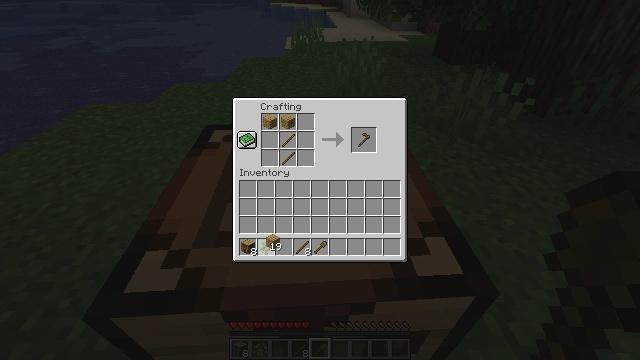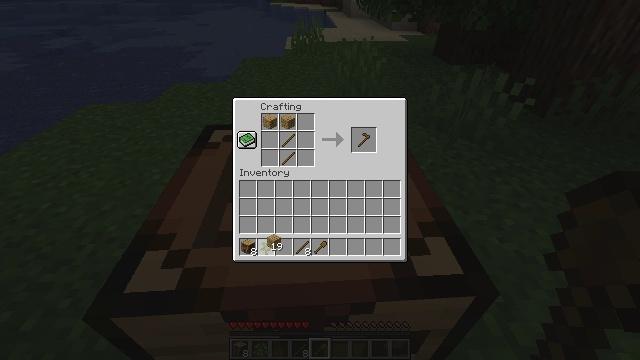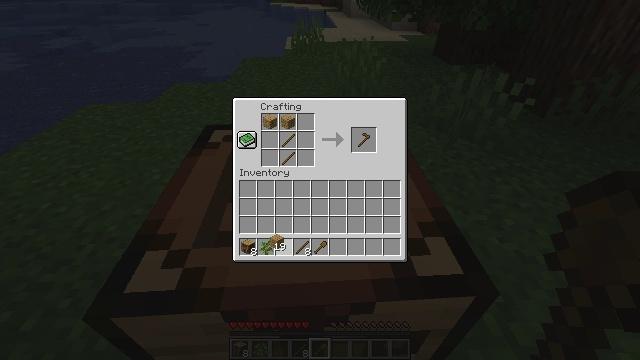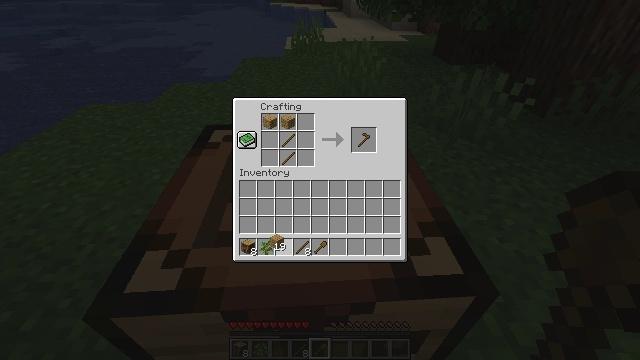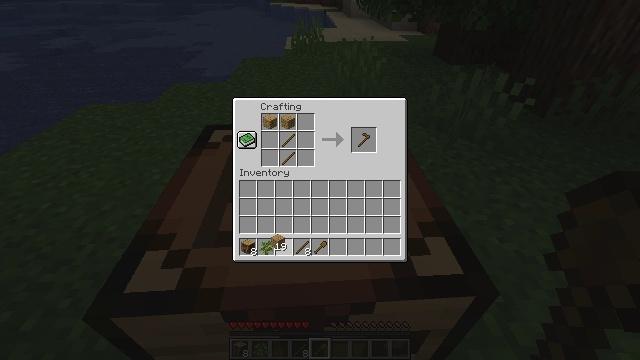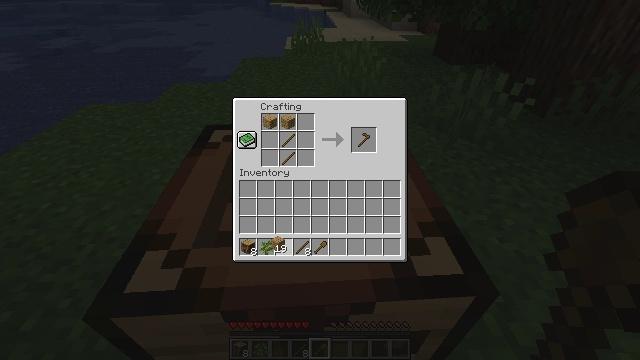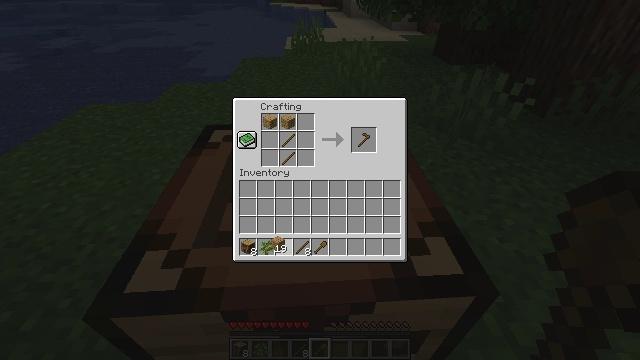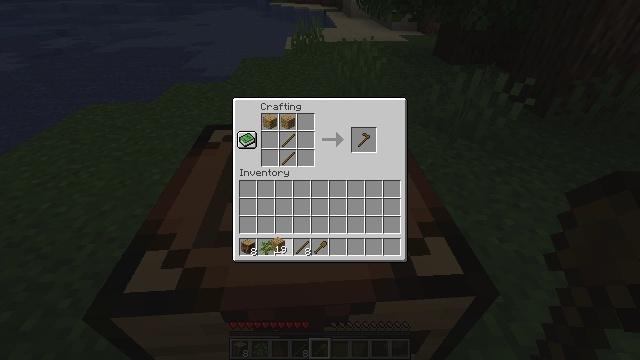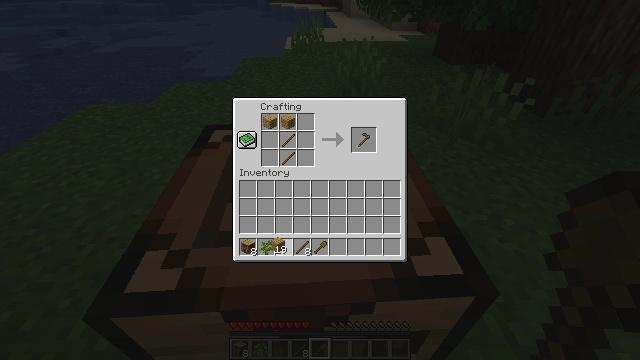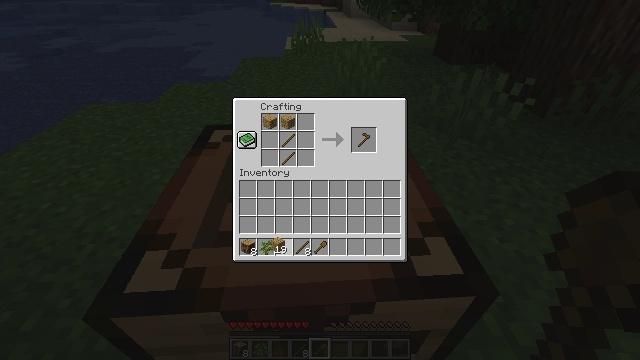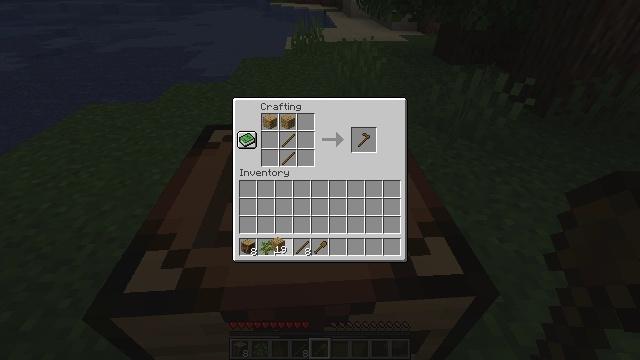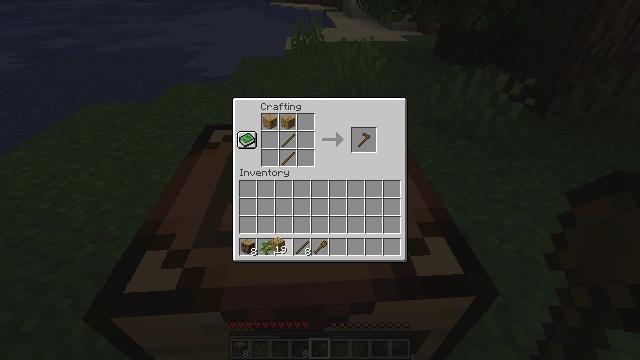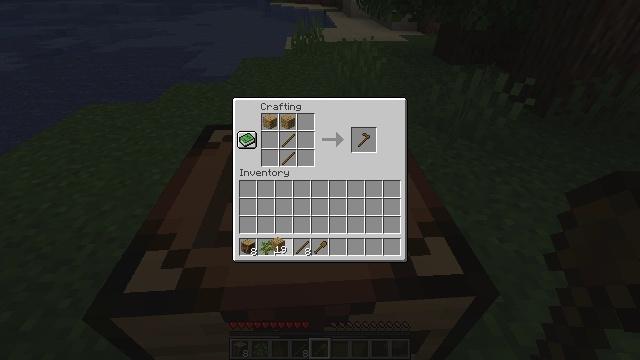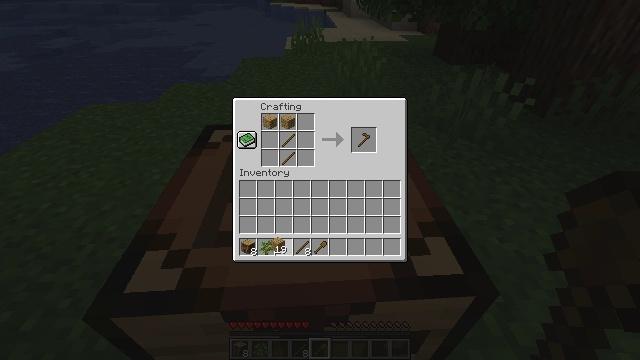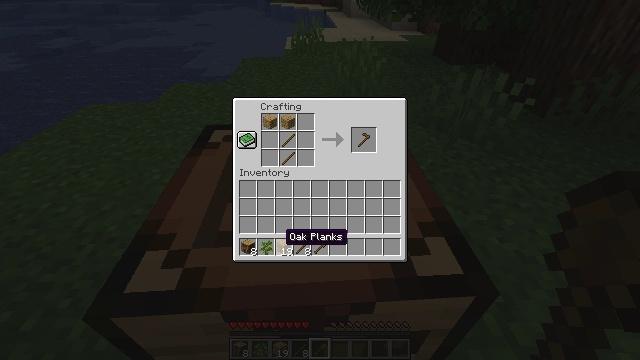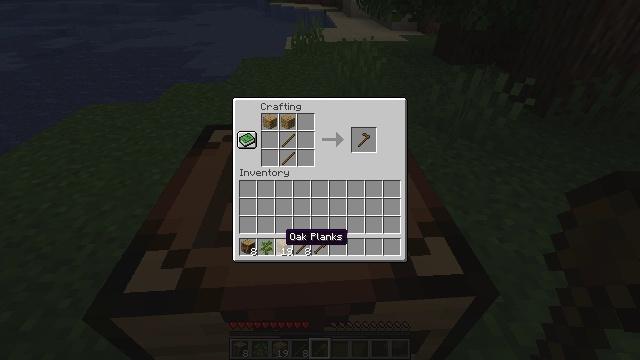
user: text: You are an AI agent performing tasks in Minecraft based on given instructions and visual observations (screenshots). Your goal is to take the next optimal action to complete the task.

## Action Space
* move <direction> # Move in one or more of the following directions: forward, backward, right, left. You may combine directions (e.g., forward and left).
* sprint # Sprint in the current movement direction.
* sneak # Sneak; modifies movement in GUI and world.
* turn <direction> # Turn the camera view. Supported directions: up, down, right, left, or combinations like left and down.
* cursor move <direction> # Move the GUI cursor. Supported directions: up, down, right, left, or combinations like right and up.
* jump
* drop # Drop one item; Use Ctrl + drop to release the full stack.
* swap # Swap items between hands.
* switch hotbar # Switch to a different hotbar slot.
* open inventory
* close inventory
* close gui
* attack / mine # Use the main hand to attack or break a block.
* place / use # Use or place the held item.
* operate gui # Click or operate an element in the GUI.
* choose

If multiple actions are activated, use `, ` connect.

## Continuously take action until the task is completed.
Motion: motion action
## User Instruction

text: Craft a wooden hoe using two sticks and two planks.
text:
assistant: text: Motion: no_op
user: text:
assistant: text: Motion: no_op
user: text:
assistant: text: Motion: no_op
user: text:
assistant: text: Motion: no_op
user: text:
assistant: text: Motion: no_op
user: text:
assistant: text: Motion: no_op
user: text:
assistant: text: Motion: no_op
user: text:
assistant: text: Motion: no_op
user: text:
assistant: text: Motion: no_op
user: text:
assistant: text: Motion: no_op
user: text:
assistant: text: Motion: operate gui
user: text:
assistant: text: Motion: operate gui
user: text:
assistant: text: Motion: operate gui
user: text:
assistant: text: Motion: no_op
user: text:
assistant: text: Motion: no_op
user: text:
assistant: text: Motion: cursor move up
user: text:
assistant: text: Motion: cursor move right and up
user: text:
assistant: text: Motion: cursor move right and up
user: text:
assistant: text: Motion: cursor move right
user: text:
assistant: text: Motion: no_op
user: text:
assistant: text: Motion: cursor move right and up
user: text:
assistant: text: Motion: no_op
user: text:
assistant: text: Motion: no_op
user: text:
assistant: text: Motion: no_op
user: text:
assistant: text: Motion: no_op
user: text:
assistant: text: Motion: no_op
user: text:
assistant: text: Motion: cursor move up
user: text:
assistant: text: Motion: no_op
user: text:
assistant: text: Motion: no_op
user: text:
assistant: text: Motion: no_op